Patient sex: M
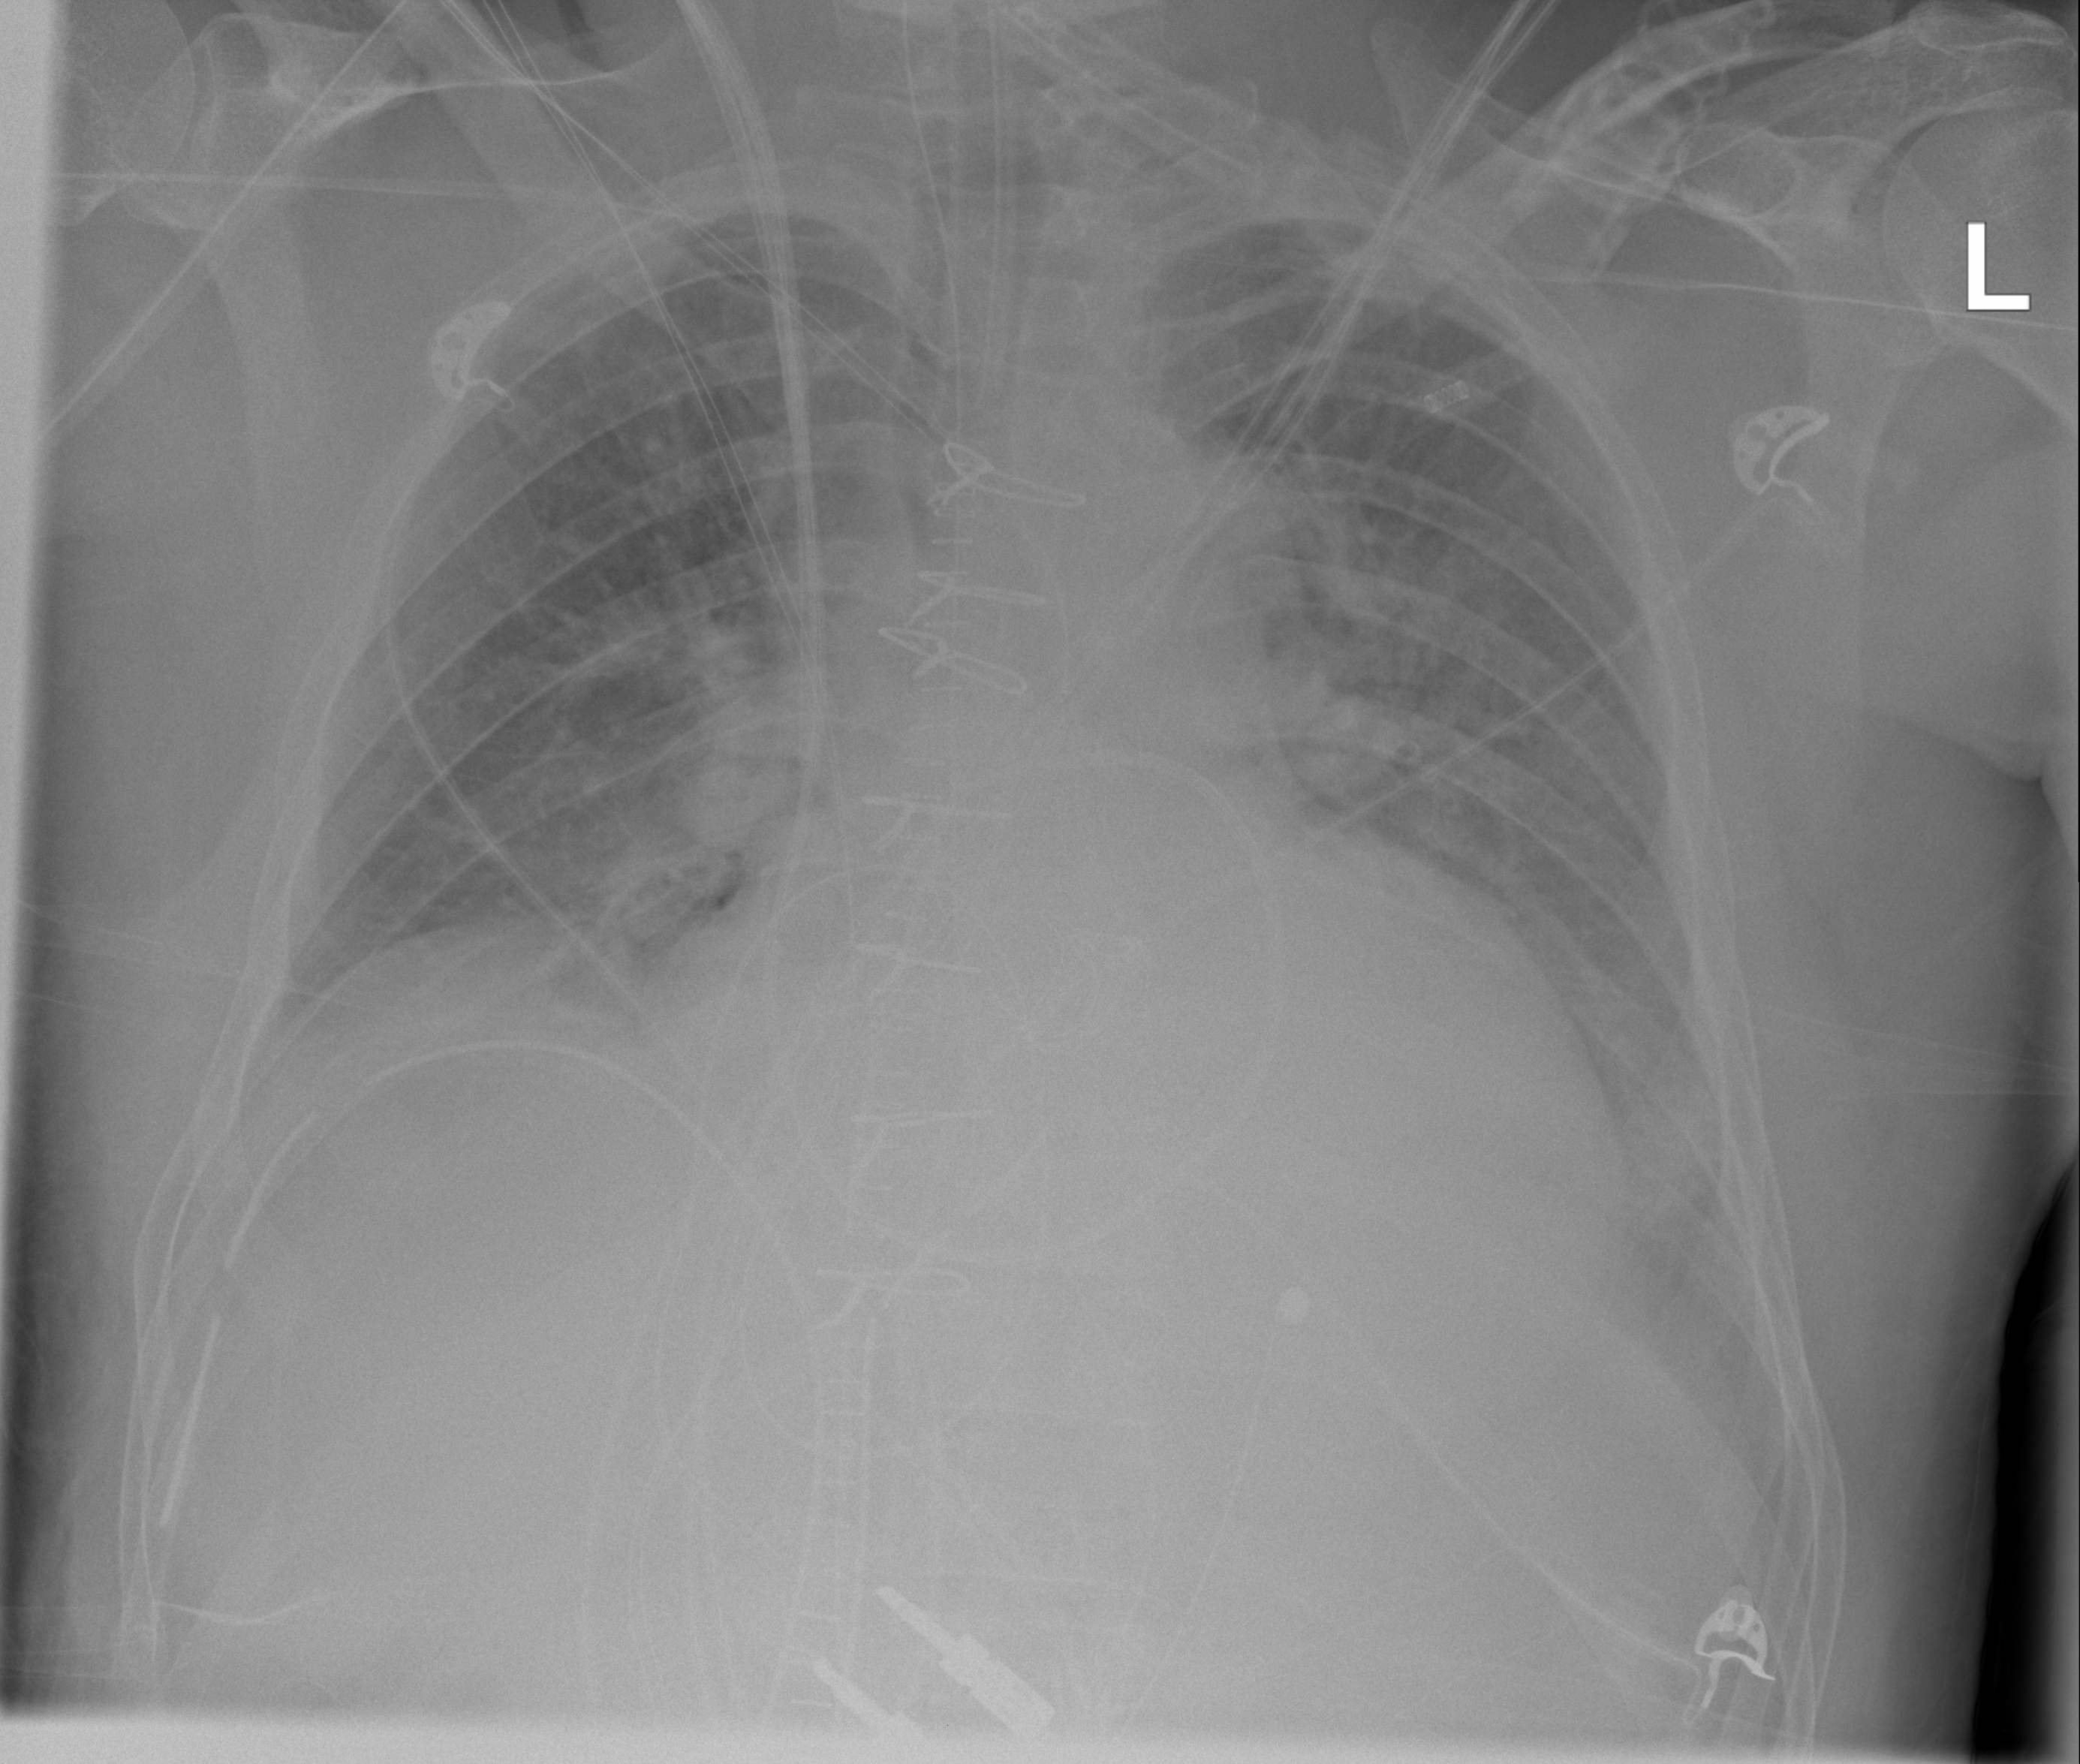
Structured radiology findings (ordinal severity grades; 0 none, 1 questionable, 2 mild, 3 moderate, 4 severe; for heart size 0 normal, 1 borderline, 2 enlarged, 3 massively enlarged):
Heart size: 2
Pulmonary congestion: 2
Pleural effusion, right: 2
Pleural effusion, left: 2
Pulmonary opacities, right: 2
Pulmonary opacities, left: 2
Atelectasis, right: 2
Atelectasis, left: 2